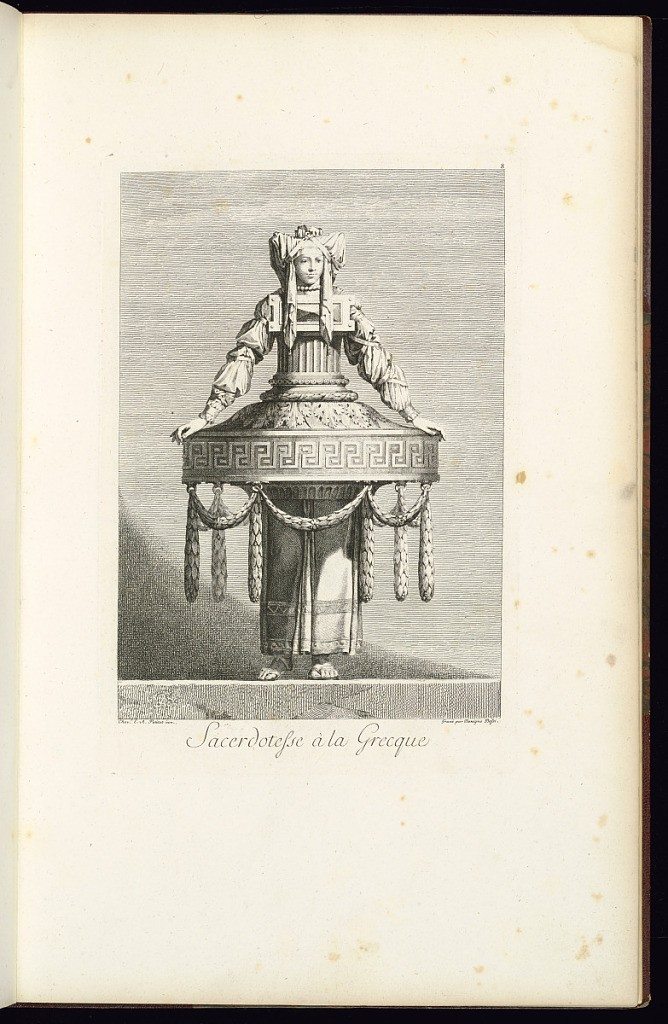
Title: Sacerdotesse à la Grecque
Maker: Ennemond Alexandre Petitot, French, 1727 – 1801
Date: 1771
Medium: Etching on paper
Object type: Print
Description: Print titled ‘Sacerdotesse à la Grecque', from a series of 10 plates featuring fanciful costumes inspired by Ancient Greek and Roman ornament and architectural motifs. A standing male figure wears a costume and headdress featuring a section of a fluted column, acanthus leaf, and laurel leaf ornament and garlands and Greek key friezes. The figure also wears draped textiles and sandals. The plate is titled, signed and numbered.